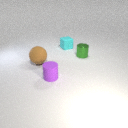
large brown rubber sphere behind small purple rubber cylinder